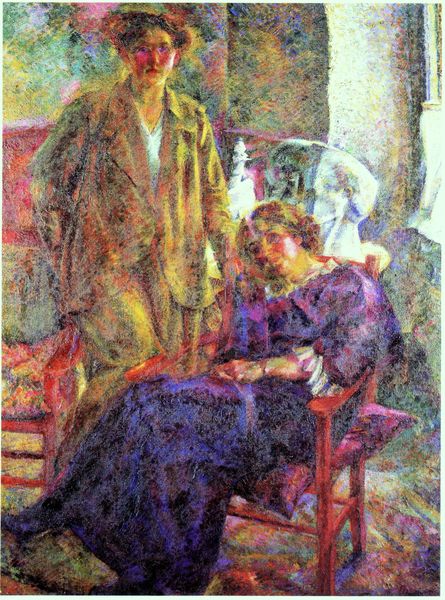
Titel: Le due amiche, Die zwei Freundinnen
Künstler: Umberto Boccioni
Standort: Roma
Institution: Assitalia
Schlagwörter: blau, gemälde, hand, mann, schatten, weiß, frauen, gelb, grün, impressionismus, ocker, sitzen, braun, bunt, damen, elegant, fenster, frau, haar, hell, hut, kleid, kleider, licht, nase, raum, schwarz, stuhl, stühle, säule, terasse, zimmer, rot, anzug, hemd, wand, arm, augen, falten, gesicht, kragen, stehen, bild, bildnis, innenraum, portrait, porträt, rückenlehne, boden, gewand, haare, interieur, mantel, sessel, sitzend, stehend, paar, farbig, sofa, wohnzimmer, lehne, sitz, divisionismus, haltung, moderne, pointilismus, backen, farbe, lila, violett, bank, bonnard, kissen, weiblich, sitzt, melancholie, uhr, sitzgruppe, geschwister, punkte, doppelporträt, futurismus, diwan, portait, brille, dynamik, tupfen, darstellung, bänke, ehepaar, armband, verschwommen, nachdenkend, schaukelstuhl, seurat, leuchtend, frauenporträt, pointillismus, postimpressionismus, neoimpressionismus, inenraum, boccioni, balla, klied, chirico, severini, carra, vielfarbig, emil bonnard, spietze, stulh, 19. jahrhundert, partrait, blick zu betrachter